Question: when I save the bitmap to a JPEG file with JPEG format mode, a Gdi exception was thrown. But when i save it with a PNG format mode, it can be saved successfully.
1. Please save the images to .jpg file from the broswer. click here: IncorrectImage, CorrectImage.(actually, in our application, we request the image on the fly and then save the image to JPEG.)
2. using the below code to see the exception: string newFile = @"D:\Temp
ewImage.jpg"; var newBitmap = Image.FromFile(@"D:\Temp\IncorrectImage.jpg"); newBitmap.Save(newFile,System.Drawing.Imaging.ImageFormat.Jpeg);
after a deep investigation, i found out the root of the issue is from of the orginal image. when i delete the the property value, the error disappears. Besides, after i just copy the value of the comments value of the image to notepad and then paste back, the image can be saved into a new image with the upper code and the size of the image even is larger!

So, i guess the comments property might includes some sensitive or incorrect charector when saving to a jpeg file. Would guys can give our some insights on those comments?
thanks in advanced.
I try the below code:
'''
//foreach (var item in newBitmap.PropertyItems)
//{
// if (item.Id == 37510)
// {
// item.Value = null;
// item.Len = 0;
// }
//}
newBitmap.RemovePropertyItem(37510);
newBitmap.Save(newFile, System.Drawing.Imaging.ImageFormat.Jpeg);
'''
if I remove the property item, then the newimage can be saved successfully. However, if I just set its value null like the comment out codes, the exception is still thrown.
1. Why the image size is larger(orginal size is 48k, after cut and paste back it's about 78k) when I just clear the comments and then paste the same value back. Is it possible a bug?
2. Why the image can be saved successfully after I clear the comments and then paste the same value back? is it the Clipboard filter some invalid charactors?
3. Why the image still cann't be saved even I have set the comments property value is null? but if I remove the property, it can work, like the before i try?
Hope you can help me find out the root of the issue.
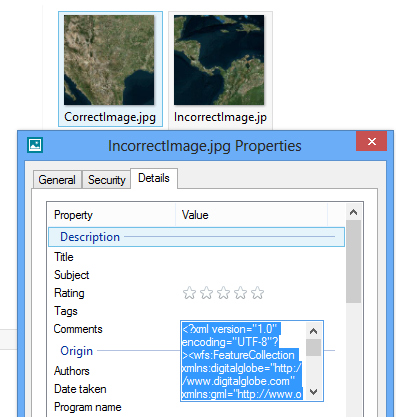
Answer: I have found out the root of the issue from MSDN
<URL>
It appears that the original comment uses ASCII encoding but GDI+ auto converts it to Unicode. The comment is already large and converting to Unicode doubles its size and it exceeds the maximum size of the EXIF block (64 kbytes).